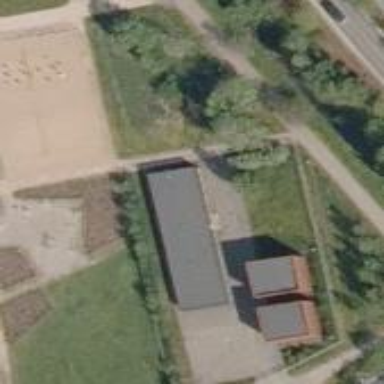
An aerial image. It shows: Substation surrounded by fence.